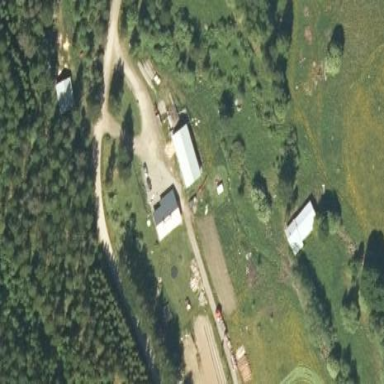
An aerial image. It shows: Farmyard area.